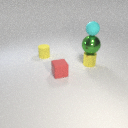
small yellow metal cylinder below large green metal sphere